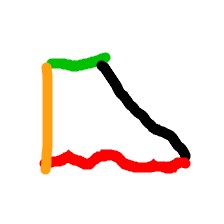
Shape: trapezoid